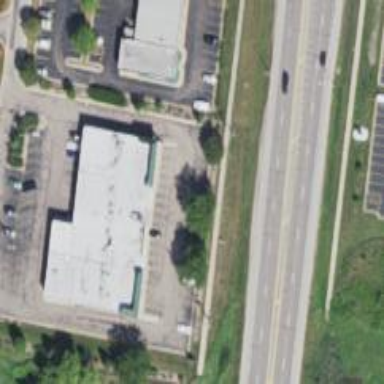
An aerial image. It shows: Car rental facility.